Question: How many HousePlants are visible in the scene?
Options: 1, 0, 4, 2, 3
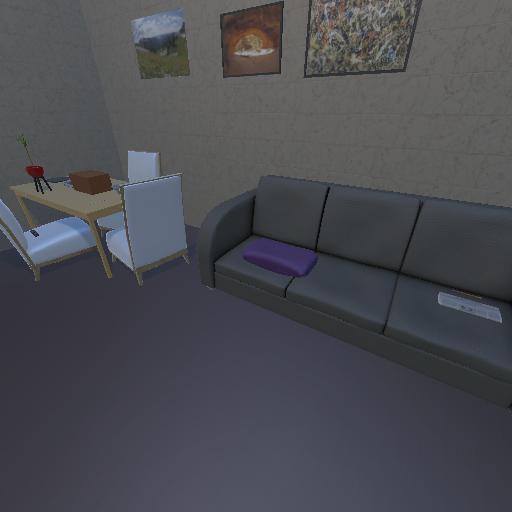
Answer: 1